\begin{flushleft}
设 \(F_1,F_2\) 为椭圆 \(C: \dfrac{x^2}{4} + \dfrac{y^2}{2} = 1\) 的两个焦点，点 \(P\) 在 \(C\) 上，若 \(\overrightarrow{PF_1} \cdot \overrightarrow{PF_2} = 1\)，则 \(|PF_1| \cdot |PF_2| = \underline{\quad\quad\quad}\)。
\end{flushleft}
【解答】
【答案】\(\boldsymbol{3}\)

【详解】由椭圆 \(C: \dfrac{x^2}{4} + \dfrac{y^2}{2} = 1\) 可得 \(a^2 = 4\)，\(b^2 = 2\)，所以 \(c^2 = a^2 - b^2 = 4 - 2 = 2\)，
所以 \(a = 2\)，\(b = c = \sqrt{2}\)。

设 \(\angle F_1PF_2 = \theta\)，\(|PF_1| = m\)，\(|PF_2| = n\)，

则 \(\overrightarrow{PF_1} \cdot \overrightarrow{PF_2} = mn\cos\theta = 1\)，\(m + n = 4\)。

在 \(\triangle PF_1F_2\) 中，\(|F_1F_2|^2 = |PF_1|^2 + |PF_2|^2 - 2|PF_1||PF_2|\cos\theta\)，

即 \(8 = m^2 + n^2 - 2mn\cos\theta = (m + n)^2 - 2mn - 2mn\cos\theta = 16 - 2mn - 2mn\cos\theta\)，

所以 \(mn + mn\cos\theta = 4\)，所以 \(mn + 1 = 4\)，所以 \(mn = 3\)，

即 \(|PF_1||PF_2| = 3\)。

故答案为：3

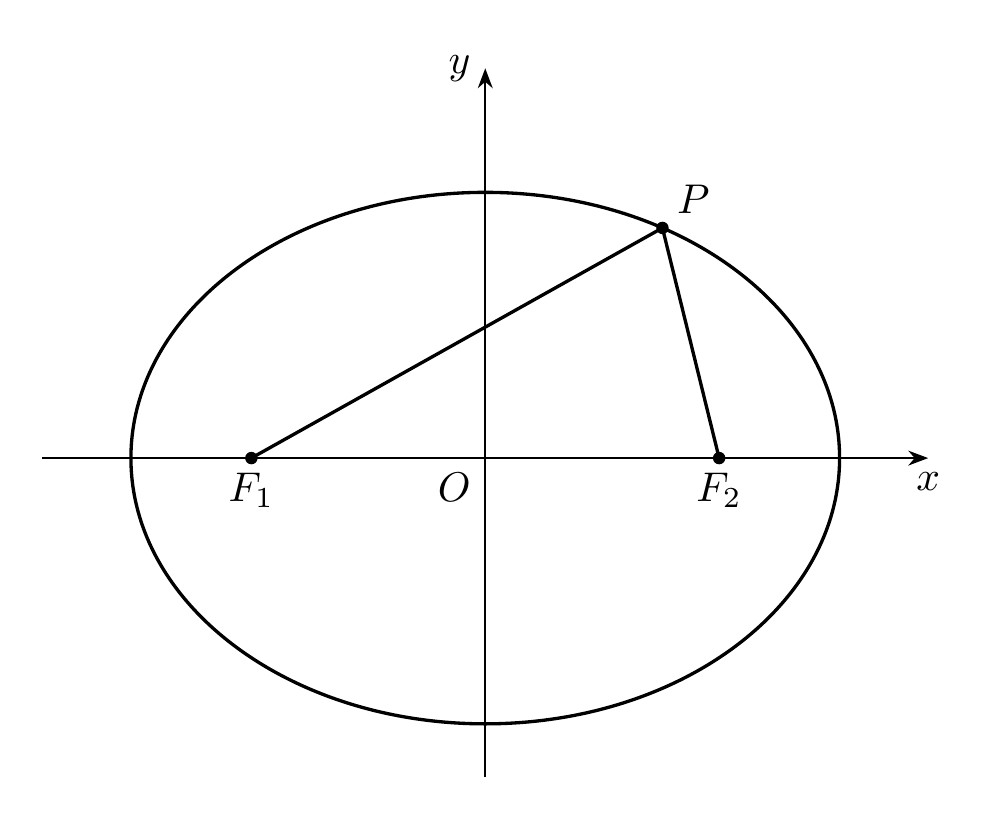